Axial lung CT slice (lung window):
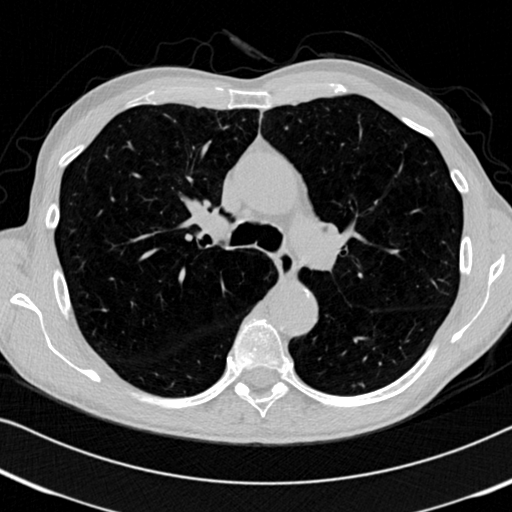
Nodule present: no